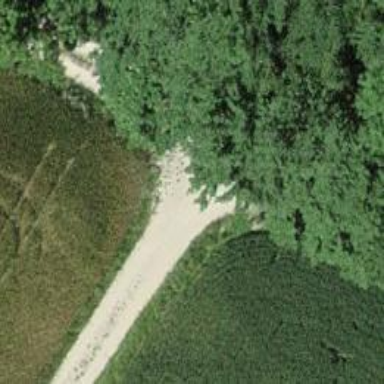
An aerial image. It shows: Paved track with agricultural characteristics. The track is of grade 2 quality.